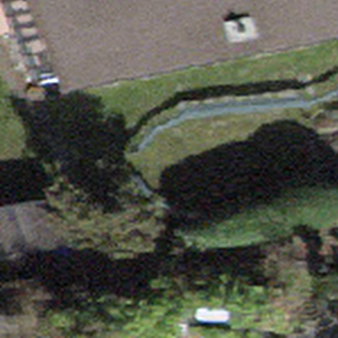
Label: other